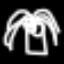
Label: palm tree